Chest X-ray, PA view. Patient: 63 years old, sex M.
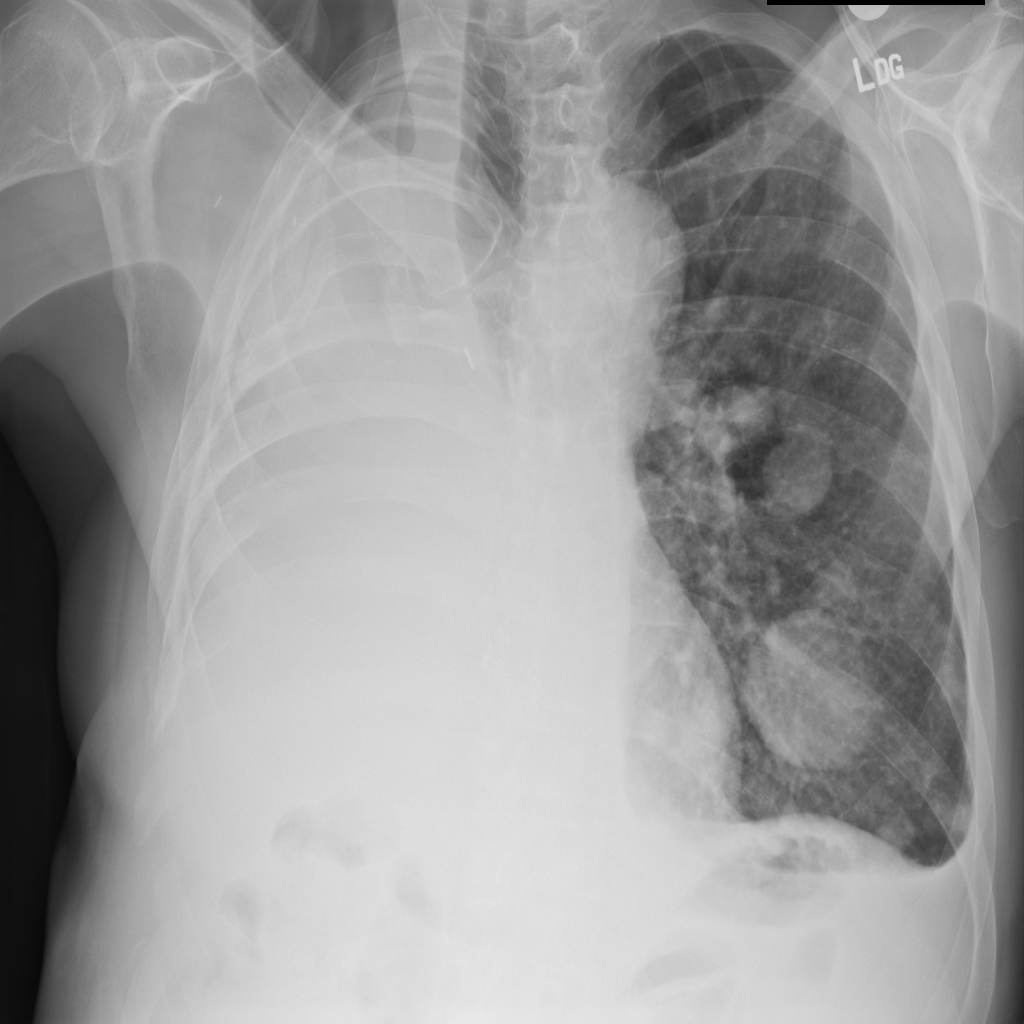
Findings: Effusion, Nodule